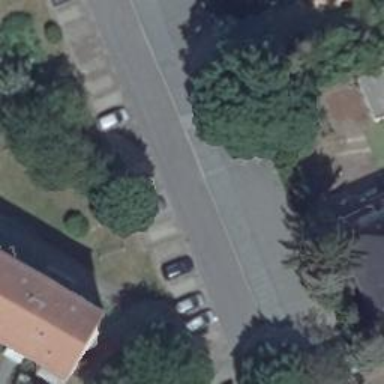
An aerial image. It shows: Group of garages.